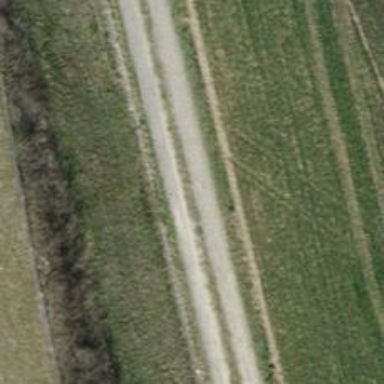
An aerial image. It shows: Track with grade2 pebblestone surface.